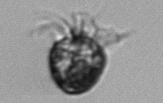
Label: Ciliophora